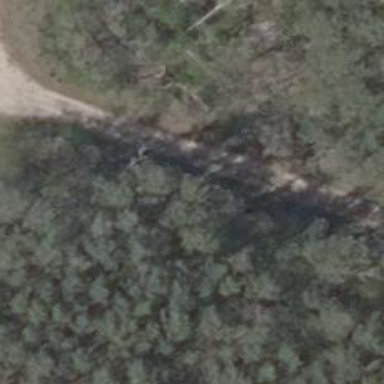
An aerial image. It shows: Track road with grade3 tracktype.